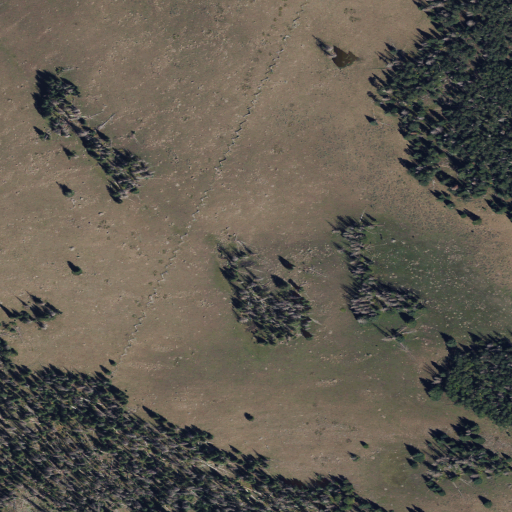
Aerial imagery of plain(s) in Utah named Neals Flat containing shrub, evergreen forest, and mixed forest